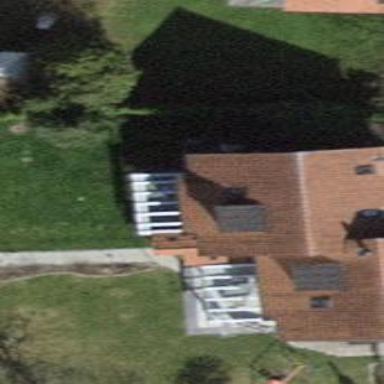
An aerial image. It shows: Semidetached house with gabled roof.